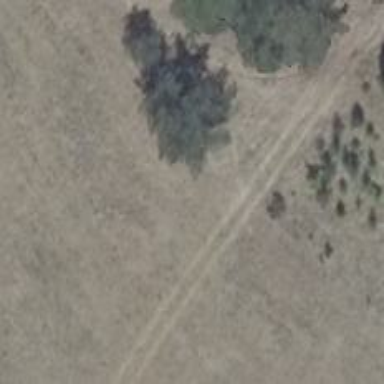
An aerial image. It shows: Sandy track with grade4 tracktype.